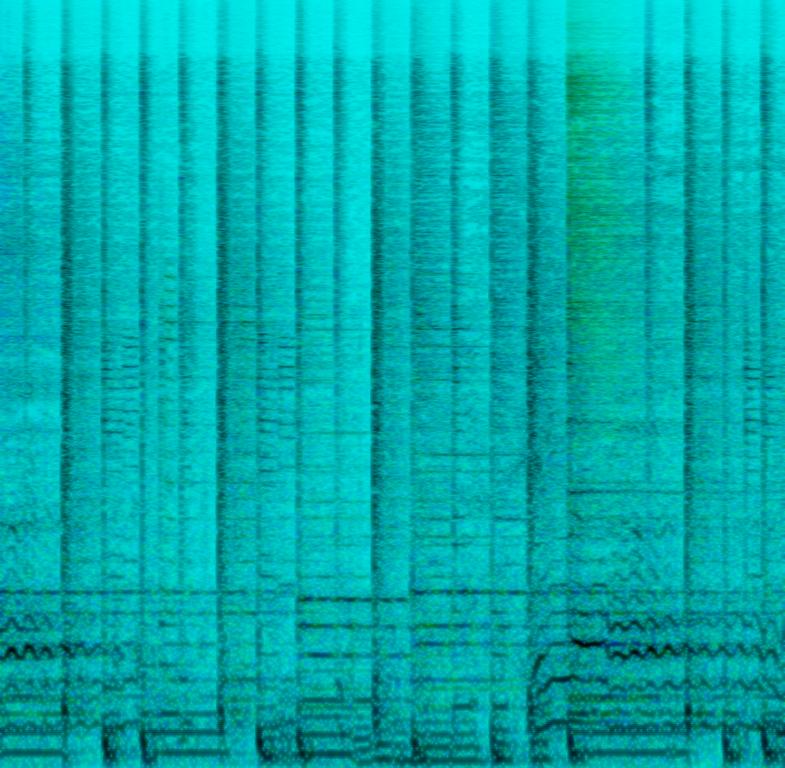
The drums hold a solid R&B groove with little fill-ins here and there that are panned to the left and right side of the speakers. Along with the drums a e-bass is playing a round and full-sounding bassline in the background. One e-guitar is strumming chords panned to the right side of the speakers. While the other guitar is playing a lead melody ending the phrases of the keys playing chords in the mid range. The male singer sounds soulful and his voice is deep. This song may be playing at home on a romantic dinner with your partner.